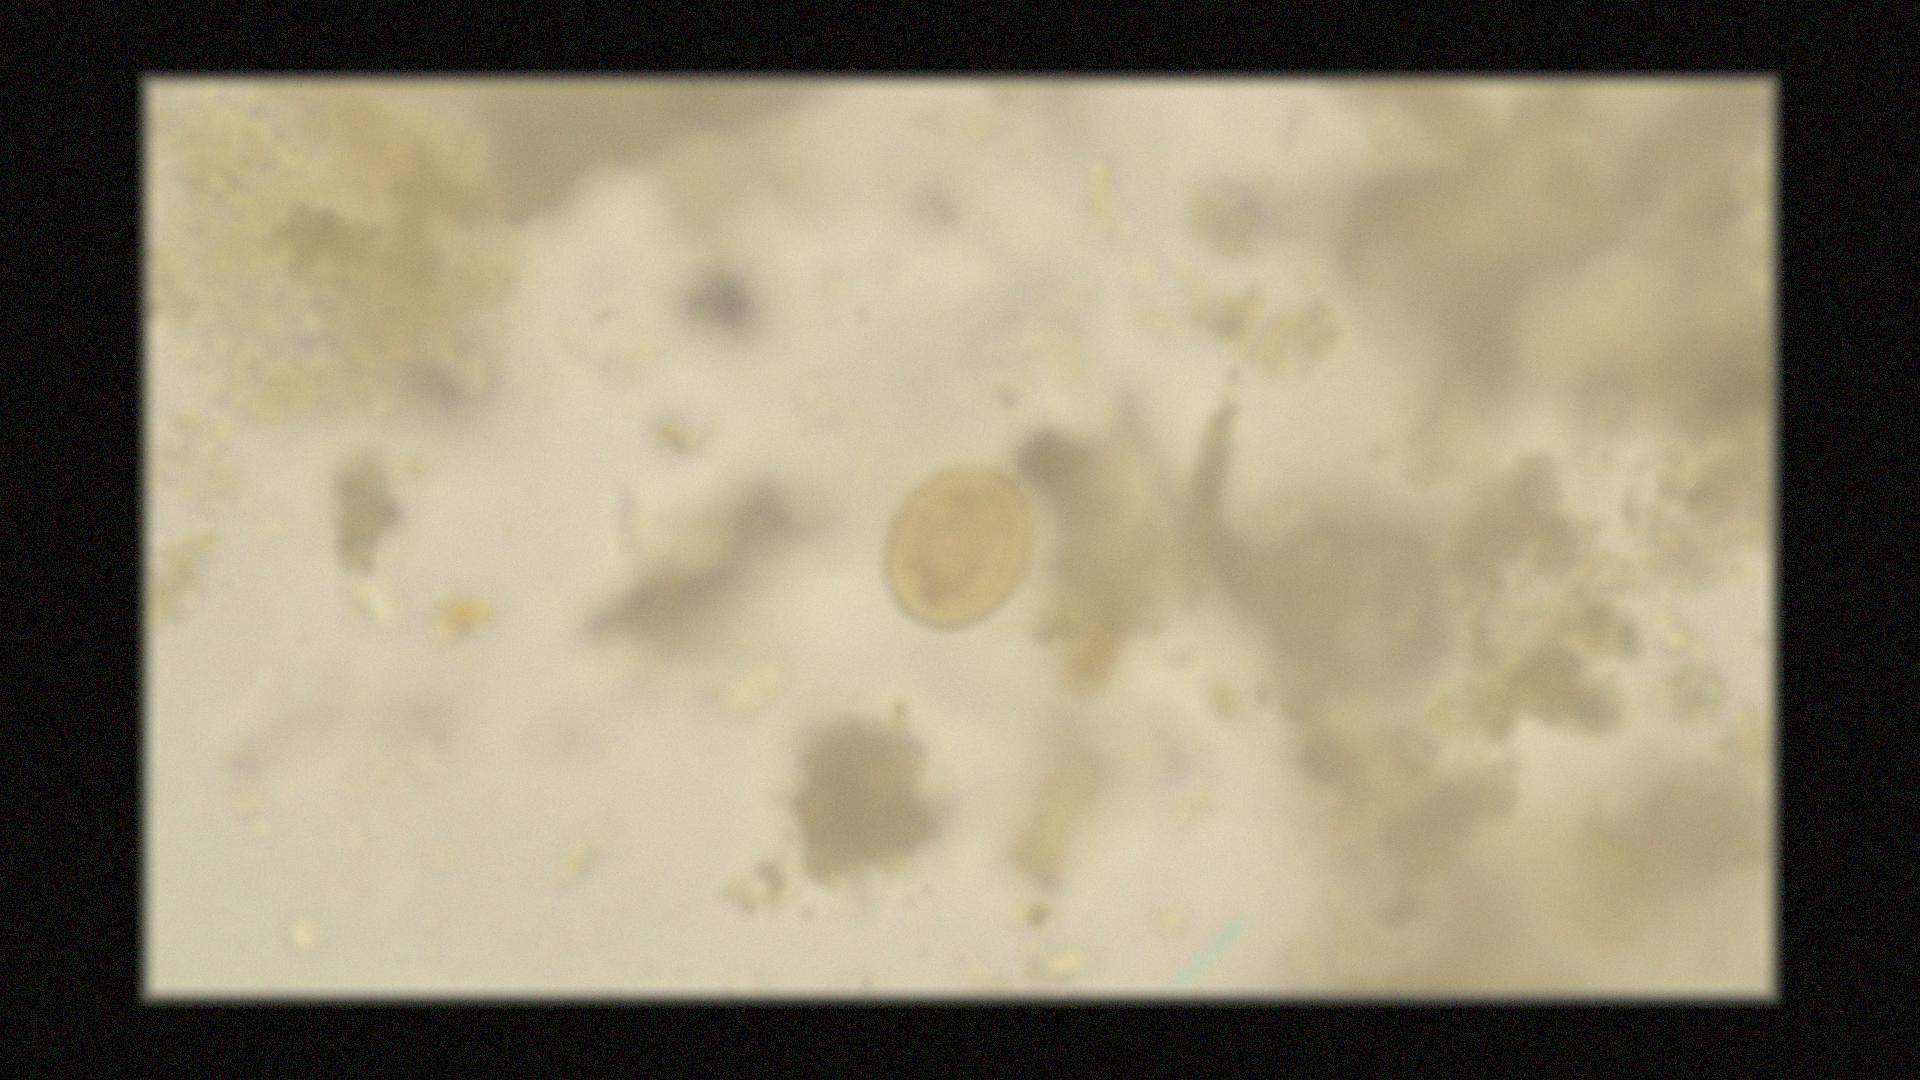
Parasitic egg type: Ascaris lumbricoides